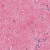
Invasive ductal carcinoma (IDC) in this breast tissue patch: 0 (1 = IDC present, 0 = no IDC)